Field crop: tomato
Growth stage: 1
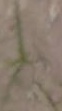
Species: cyperus